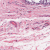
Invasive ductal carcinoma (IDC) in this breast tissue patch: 0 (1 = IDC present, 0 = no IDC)